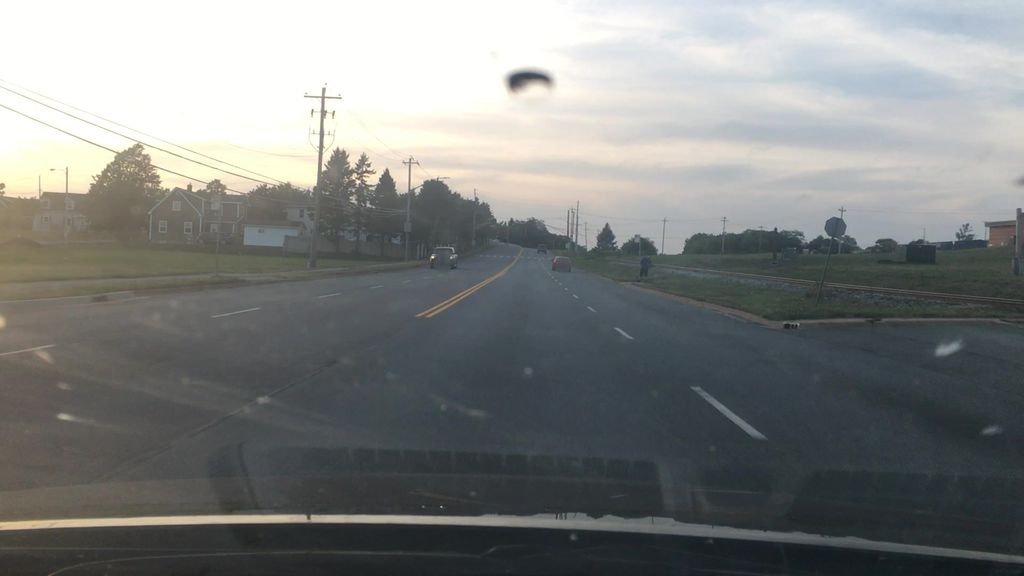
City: halifax